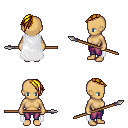
a pixel art fantasy rpg character, female body template, human, tanned skin, white cape, magenta pants, blonde long mohawk hairstyle, spear, four views (front, back, left, right), 2x2 character sprite sheet, small pixel art, hard edges, no anti-aliasing